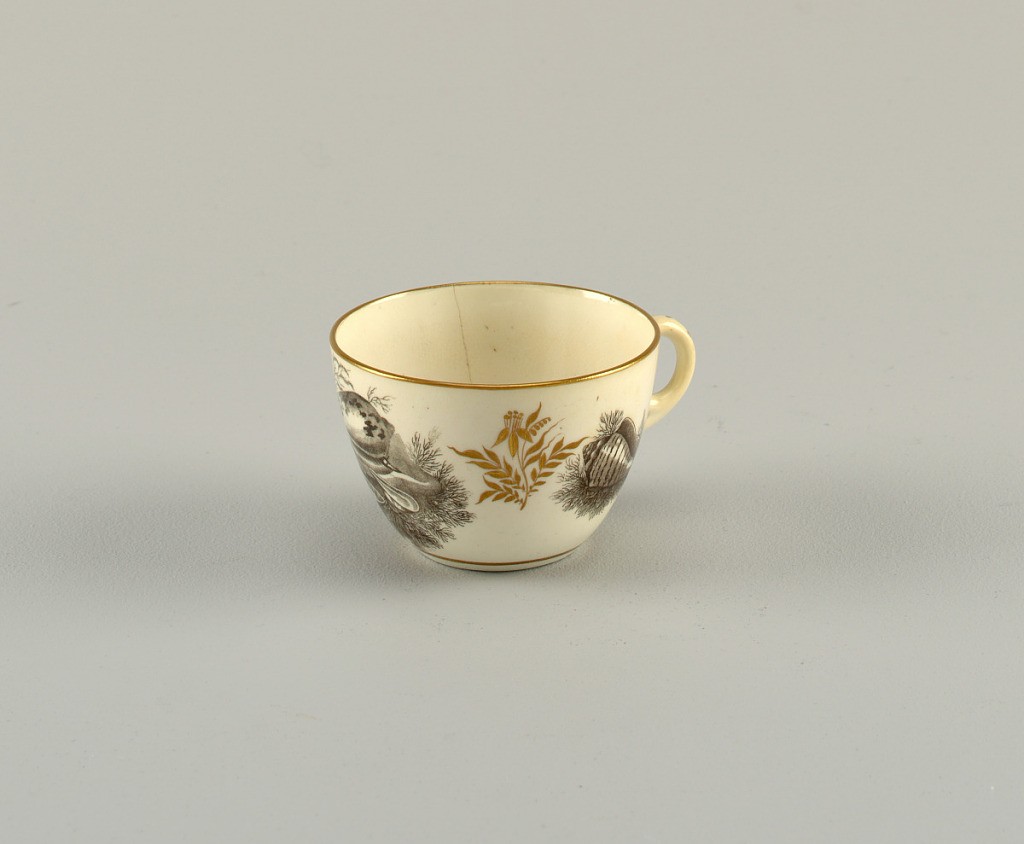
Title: Cup
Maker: Minton Ceramics Manufactory, English, established 1796
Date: early 19th century
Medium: porcelain (probably bone china), vitreous enamel, gold
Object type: cup
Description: Cup with loop handle. Black transfer print showing sea shells. Floral gilding on body and gilt rim.